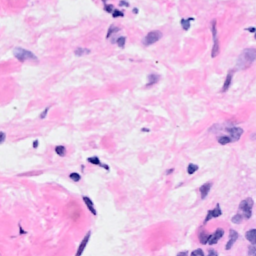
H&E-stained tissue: Breast